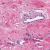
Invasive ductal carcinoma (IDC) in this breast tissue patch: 0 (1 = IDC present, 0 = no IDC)